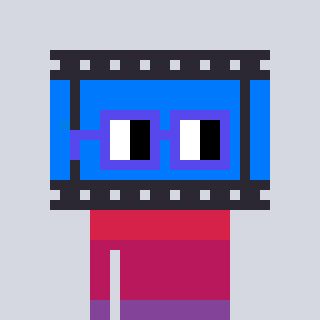
a pixel art character with square blue glasses, a film strip-shaped head and a bege-colored body on a cool background